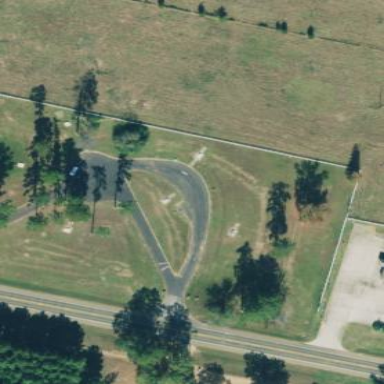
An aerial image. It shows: Rest area along the road with picnic tables.